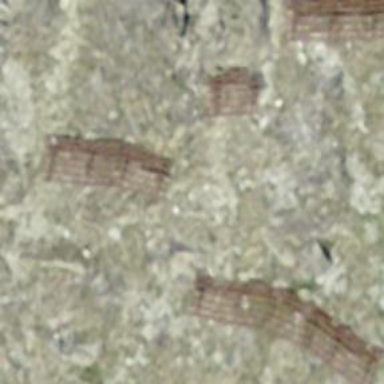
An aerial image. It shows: Snow fence.